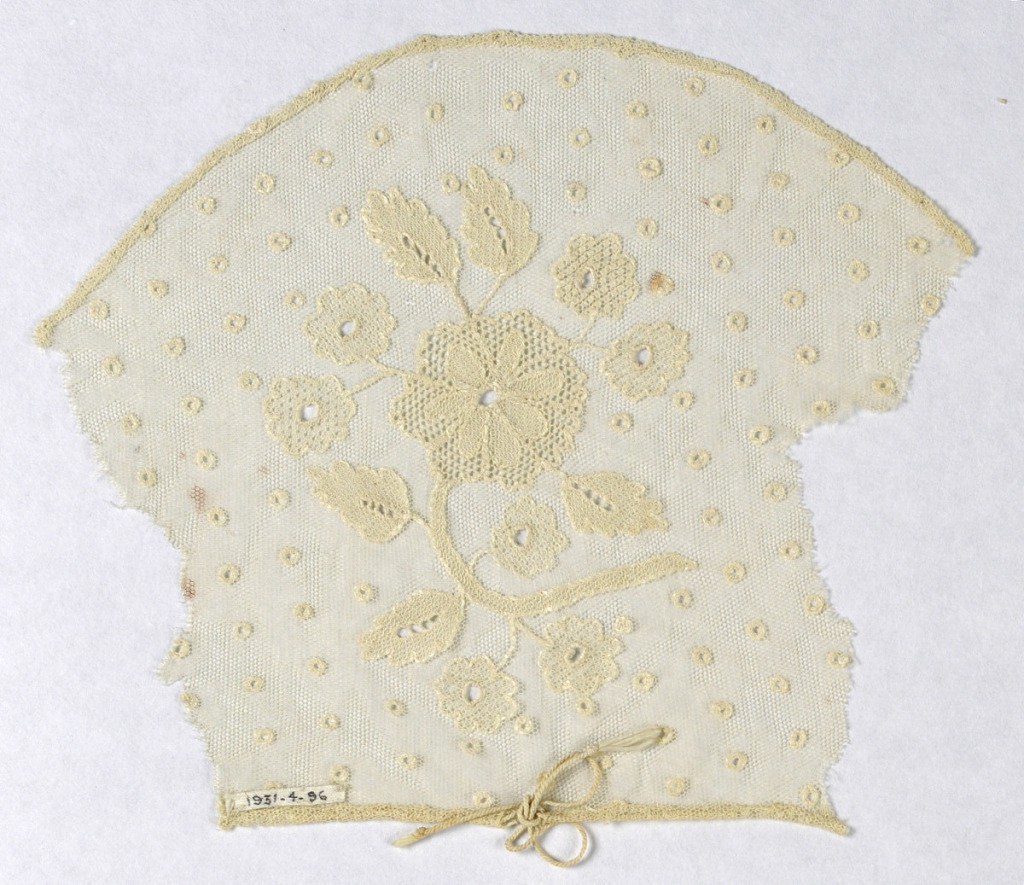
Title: Cap crown
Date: ca. 1820
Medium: linen Technique: needlework on net
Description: Central stem with one large rosette-like blossom, seven tiny rosette-like blossoms and five leaves. Eyelets powdered over ground. Drawstring in casing at lower edge.